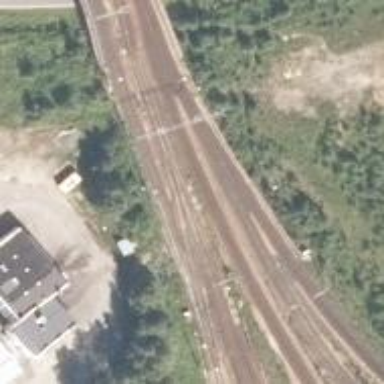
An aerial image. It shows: Railway signal.